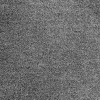
Atmospheric dust classification: dusty